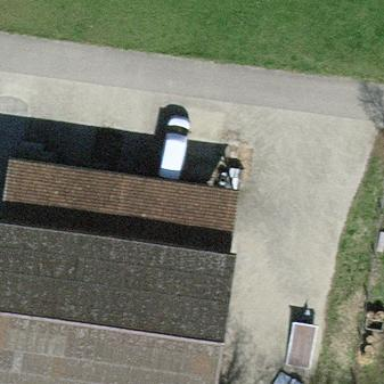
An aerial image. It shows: View of roof of building.